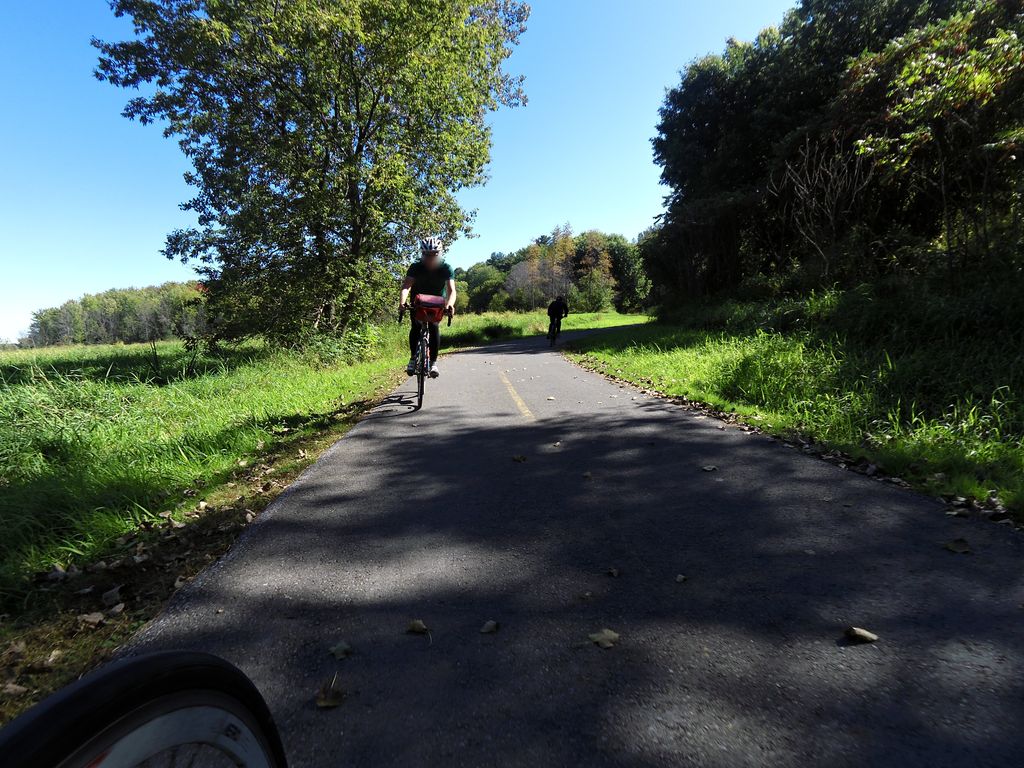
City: ottawa-gatineau